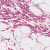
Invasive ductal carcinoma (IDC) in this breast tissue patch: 0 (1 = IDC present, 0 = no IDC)